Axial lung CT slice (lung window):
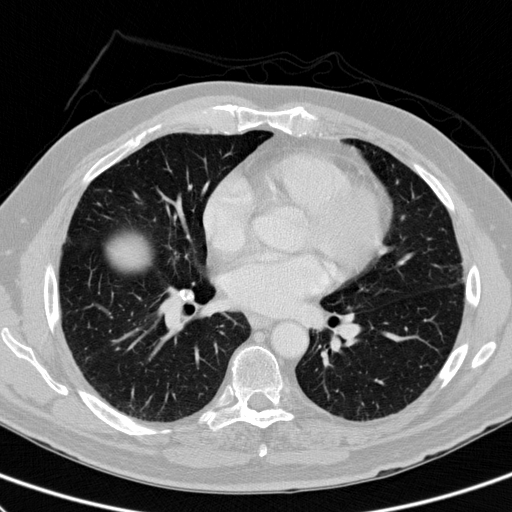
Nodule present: no